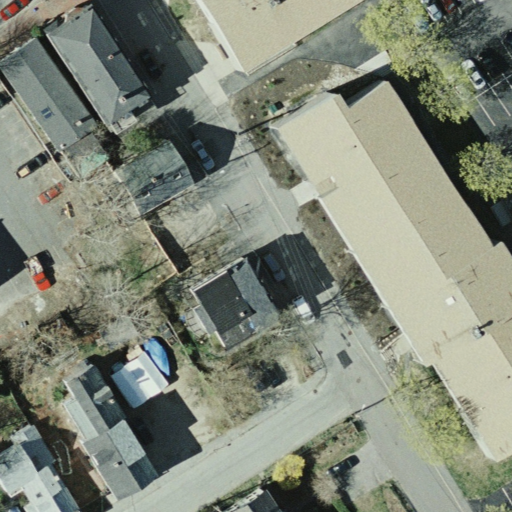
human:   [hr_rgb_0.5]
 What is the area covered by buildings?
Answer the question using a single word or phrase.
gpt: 1m2

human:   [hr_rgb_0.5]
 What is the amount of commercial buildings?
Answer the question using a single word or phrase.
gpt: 0

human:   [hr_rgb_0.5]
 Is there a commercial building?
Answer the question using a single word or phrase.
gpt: no

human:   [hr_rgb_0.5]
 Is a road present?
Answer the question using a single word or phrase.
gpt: yes

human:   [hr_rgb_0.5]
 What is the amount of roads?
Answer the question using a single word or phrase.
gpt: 2

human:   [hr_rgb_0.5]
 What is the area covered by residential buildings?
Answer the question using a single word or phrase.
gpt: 1m2

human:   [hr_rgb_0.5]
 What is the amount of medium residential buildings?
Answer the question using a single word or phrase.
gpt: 0

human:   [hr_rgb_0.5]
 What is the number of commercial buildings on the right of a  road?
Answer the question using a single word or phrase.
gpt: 0

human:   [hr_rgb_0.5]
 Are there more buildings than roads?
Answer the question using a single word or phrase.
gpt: no

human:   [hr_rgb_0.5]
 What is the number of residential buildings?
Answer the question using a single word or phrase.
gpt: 2

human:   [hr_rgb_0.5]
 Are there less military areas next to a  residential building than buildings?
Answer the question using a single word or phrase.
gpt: yes

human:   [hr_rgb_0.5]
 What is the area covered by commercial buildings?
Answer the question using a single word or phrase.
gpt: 0m2

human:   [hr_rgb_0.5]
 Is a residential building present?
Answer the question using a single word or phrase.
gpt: yes

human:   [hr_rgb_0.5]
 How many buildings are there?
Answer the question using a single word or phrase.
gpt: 2

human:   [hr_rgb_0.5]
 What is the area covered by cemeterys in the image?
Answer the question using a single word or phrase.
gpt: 0m2

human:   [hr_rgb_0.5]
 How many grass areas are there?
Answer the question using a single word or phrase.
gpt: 0

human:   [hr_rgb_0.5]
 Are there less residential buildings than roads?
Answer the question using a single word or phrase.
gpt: no

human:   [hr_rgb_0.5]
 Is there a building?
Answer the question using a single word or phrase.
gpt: yes

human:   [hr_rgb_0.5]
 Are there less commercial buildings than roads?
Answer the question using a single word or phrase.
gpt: yes

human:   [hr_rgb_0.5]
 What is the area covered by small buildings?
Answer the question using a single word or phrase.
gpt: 1m2

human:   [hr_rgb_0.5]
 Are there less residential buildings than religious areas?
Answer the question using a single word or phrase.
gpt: no

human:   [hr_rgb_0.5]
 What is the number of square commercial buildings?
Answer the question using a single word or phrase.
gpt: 0

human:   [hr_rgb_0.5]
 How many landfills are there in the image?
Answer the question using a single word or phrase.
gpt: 0

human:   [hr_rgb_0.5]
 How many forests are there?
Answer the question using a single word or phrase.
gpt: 0

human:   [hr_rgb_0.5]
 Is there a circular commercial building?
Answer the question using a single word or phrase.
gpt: no

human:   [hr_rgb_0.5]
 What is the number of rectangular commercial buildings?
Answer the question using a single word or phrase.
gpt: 0

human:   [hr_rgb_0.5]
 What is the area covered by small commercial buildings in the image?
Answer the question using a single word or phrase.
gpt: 0m2

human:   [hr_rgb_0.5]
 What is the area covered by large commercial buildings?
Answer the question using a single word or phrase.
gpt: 0m2

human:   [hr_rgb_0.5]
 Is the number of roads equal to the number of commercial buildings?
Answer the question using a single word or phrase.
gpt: no

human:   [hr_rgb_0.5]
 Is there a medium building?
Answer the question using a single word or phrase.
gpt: no

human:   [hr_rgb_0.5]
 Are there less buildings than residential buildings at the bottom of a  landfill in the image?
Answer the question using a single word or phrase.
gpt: no

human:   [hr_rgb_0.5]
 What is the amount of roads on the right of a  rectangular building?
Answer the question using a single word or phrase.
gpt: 2

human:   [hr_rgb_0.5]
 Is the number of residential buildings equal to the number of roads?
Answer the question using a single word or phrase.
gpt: yes

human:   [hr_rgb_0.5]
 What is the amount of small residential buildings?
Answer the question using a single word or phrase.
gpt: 2

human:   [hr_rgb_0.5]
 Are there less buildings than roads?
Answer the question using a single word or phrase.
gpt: no

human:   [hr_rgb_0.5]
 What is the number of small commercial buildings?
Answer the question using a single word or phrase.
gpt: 0

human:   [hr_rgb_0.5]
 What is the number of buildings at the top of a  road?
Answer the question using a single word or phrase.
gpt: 2

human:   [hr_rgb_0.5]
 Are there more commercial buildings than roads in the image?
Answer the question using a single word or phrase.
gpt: no

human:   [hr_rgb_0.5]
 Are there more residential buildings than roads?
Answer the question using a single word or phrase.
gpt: no

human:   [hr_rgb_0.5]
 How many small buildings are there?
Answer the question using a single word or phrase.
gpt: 2

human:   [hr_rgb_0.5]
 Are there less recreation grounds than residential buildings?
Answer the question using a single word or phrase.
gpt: yes

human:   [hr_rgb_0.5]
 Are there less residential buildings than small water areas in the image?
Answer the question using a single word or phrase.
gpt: no

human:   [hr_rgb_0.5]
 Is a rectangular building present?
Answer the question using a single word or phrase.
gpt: yes

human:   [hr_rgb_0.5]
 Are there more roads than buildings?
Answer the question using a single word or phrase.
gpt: no

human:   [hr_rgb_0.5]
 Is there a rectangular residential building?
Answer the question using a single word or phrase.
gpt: yes

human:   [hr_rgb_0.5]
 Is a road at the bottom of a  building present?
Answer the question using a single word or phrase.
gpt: yes

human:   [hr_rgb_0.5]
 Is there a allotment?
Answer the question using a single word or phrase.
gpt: no

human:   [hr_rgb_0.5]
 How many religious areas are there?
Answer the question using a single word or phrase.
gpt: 0

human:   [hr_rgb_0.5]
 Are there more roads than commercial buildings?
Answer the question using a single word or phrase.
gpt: yes

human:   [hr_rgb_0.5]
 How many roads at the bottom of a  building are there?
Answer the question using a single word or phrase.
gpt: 2

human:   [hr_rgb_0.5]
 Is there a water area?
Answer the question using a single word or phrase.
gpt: no

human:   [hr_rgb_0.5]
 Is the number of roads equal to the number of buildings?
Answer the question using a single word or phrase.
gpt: yes

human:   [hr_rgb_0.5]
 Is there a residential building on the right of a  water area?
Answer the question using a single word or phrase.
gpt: no

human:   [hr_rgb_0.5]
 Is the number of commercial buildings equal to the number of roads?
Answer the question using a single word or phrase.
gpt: no

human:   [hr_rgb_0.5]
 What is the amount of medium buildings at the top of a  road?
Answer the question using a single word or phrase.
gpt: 0

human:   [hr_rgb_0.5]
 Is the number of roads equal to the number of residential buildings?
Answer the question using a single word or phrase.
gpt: yes

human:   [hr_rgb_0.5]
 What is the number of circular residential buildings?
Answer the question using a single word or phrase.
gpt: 0

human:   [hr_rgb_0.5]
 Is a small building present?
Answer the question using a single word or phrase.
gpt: yes

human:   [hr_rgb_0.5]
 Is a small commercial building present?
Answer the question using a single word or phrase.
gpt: no

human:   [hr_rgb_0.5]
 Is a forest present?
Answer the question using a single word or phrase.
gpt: no

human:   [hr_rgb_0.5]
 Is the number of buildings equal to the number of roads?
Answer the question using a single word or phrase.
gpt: yes

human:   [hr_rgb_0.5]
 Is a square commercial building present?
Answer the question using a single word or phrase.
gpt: no

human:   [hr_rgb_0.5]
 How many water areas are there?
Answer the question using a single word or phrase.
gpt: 0

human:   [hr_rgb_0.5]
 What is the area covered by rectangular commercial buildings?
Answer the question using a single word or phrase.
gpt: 0m2